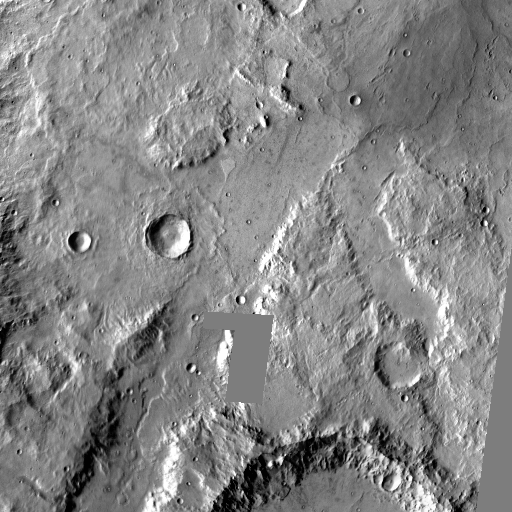
Crater classes present: Background, Other, Layered, Buried, Secondary